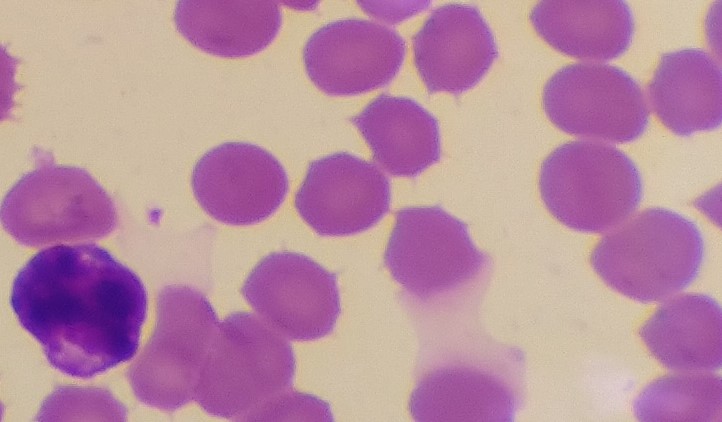
White blood cell type: Lymphocyte